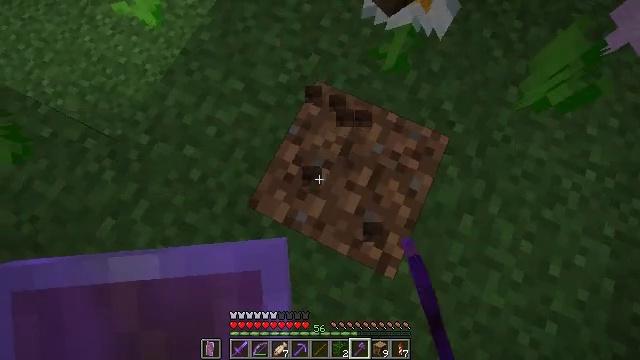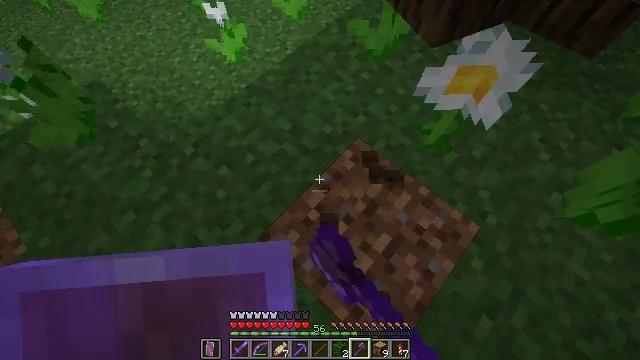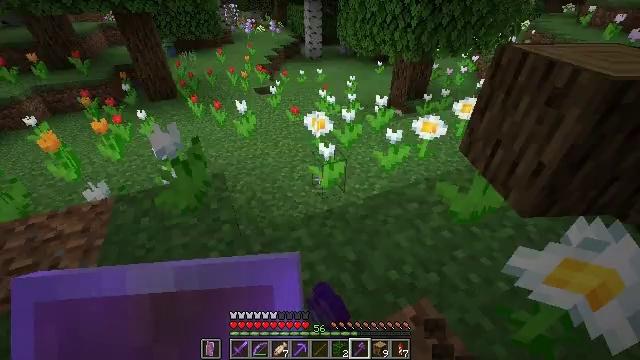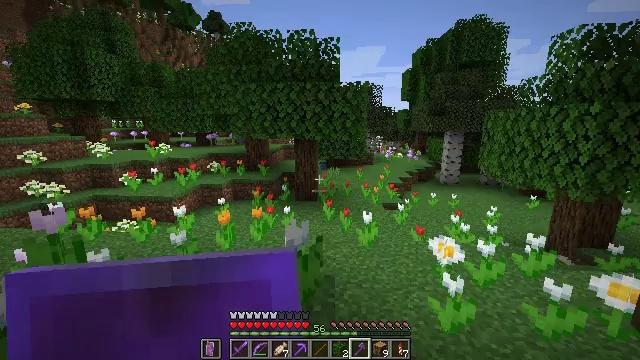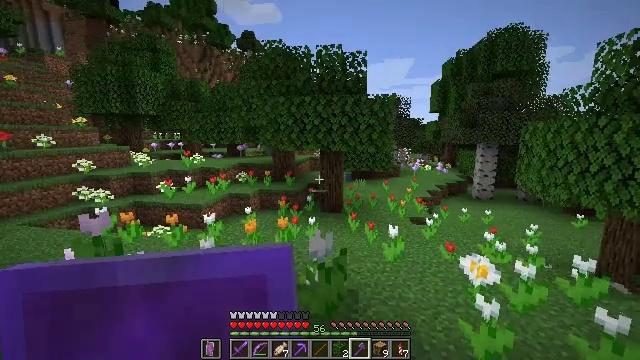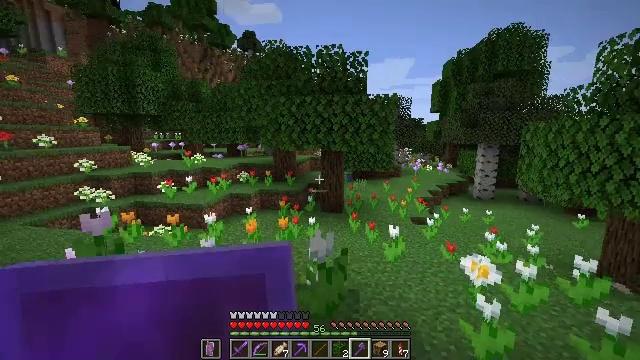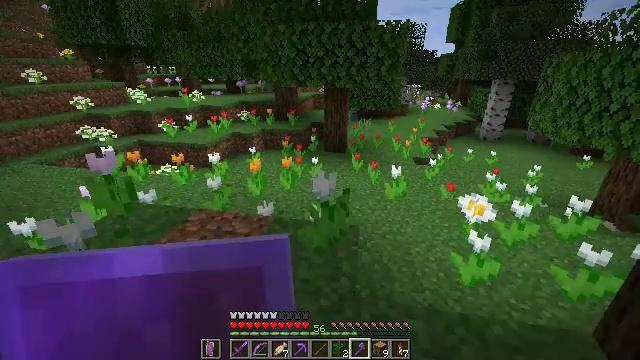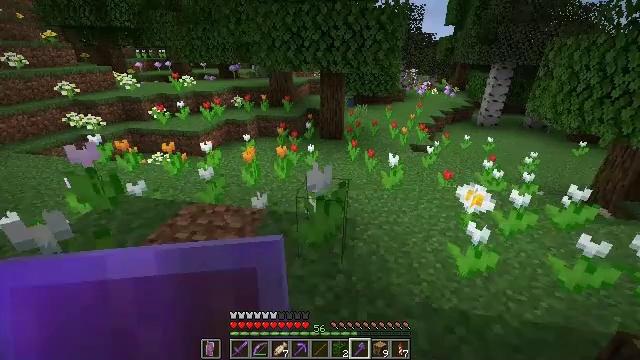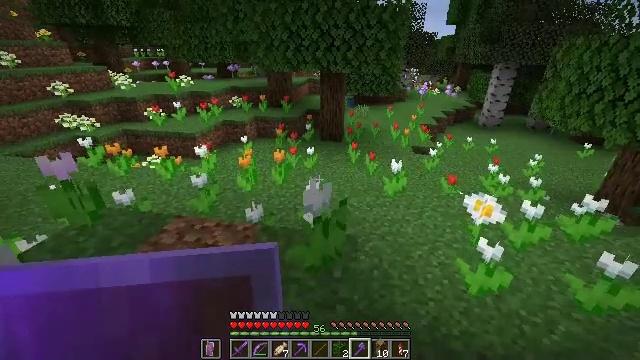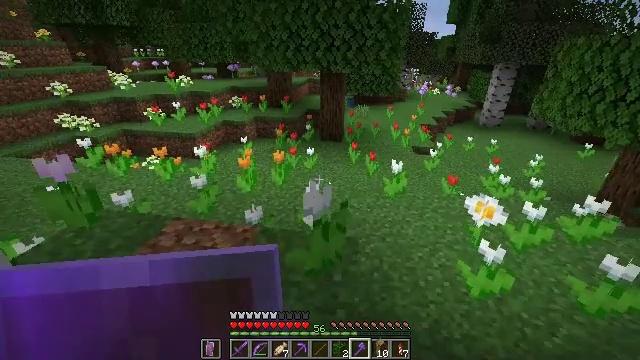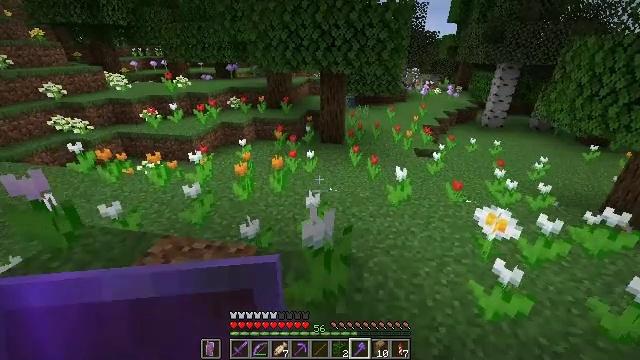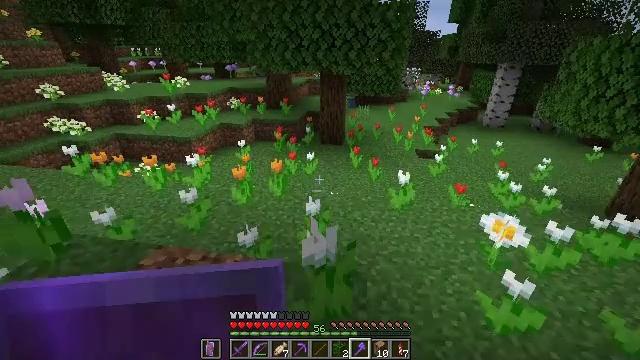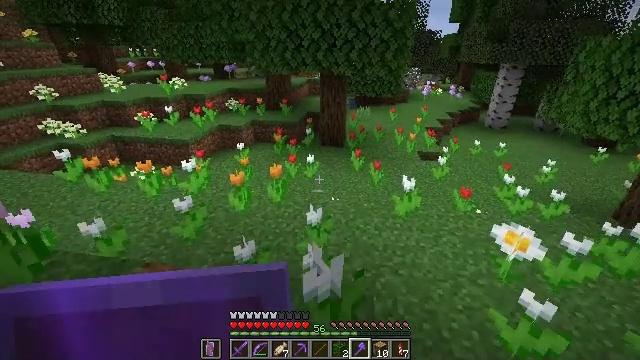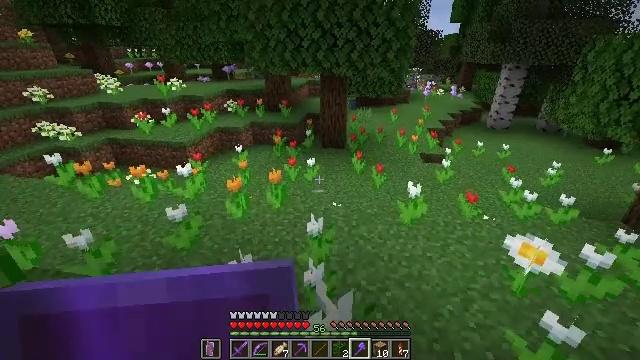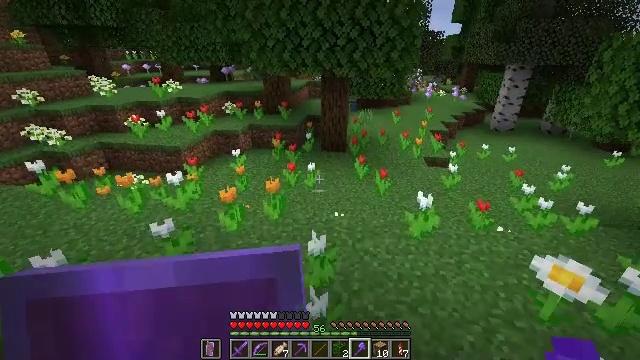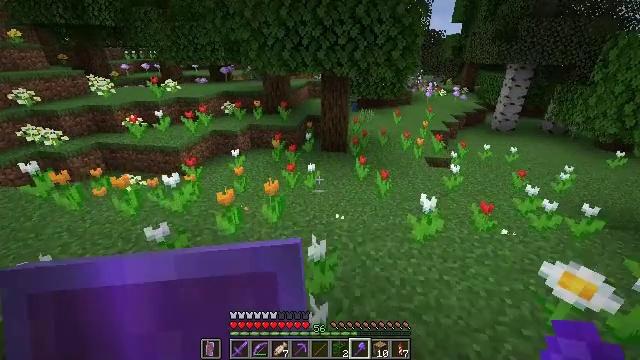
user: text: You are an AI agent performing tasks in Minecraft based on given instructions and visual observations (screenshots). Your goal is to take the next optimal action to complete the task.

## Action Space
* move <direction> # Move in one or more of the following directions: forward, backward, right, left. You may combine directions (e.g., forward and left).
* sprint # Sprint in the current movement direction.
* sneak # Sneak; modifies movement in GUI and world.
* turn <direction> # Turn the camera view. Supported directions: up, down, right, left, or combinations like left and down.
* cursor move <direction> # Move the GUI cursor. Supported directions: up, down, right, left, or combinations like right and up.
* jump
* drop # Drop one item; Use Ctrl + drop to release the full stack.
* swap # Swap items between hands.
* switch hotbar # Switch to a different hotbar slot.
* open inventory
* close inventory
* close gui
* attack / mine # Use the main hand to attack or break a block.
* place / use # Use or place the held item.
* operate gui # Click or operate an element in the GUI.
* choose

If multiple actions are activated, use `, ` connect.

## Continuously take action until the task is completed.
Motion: motion action
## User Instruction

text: Mine the oak log.
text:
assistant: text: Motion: turn left and up
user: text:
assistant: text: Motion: turn left and up
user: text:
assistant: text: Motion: turn left and up
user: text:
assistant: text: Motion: turn left and up
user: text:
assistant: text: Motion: no_op
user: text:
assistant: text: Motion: move forward, turn down
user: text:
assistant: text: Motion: move forward, turn down
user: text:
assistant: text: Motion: move forward
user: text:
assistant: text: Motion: move forward
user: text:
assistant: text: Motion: move forward
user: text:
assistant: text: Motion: move forward
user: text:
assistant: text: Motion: move forward
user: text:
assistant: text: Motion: move forward
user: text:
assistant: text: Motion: move forward
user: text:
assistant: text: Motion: move forward
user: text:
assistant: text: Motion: move forward, sprint, turn left and up
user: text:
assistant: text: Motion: move forward, sprint, turn up
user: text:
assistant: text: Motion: move forward, sprint
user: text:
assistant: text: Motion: move forward, sprint
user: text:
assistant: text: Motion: move forward, sprint
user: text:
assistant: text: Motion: move forward, sprint
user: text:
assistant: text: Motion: move forward, sprint
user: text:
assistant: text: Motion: move forward, sprint
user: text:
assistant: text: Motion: move forward, sprint
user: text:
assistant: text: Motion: move forward, sprint
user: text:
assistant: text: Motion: move forward, sprint
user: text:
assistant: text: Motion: move forward, sprint
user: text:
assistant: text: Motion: move forward, sprint
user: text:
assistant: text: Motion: move forward, sprint
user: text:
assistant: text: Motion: move forward, sprint, turn right and up